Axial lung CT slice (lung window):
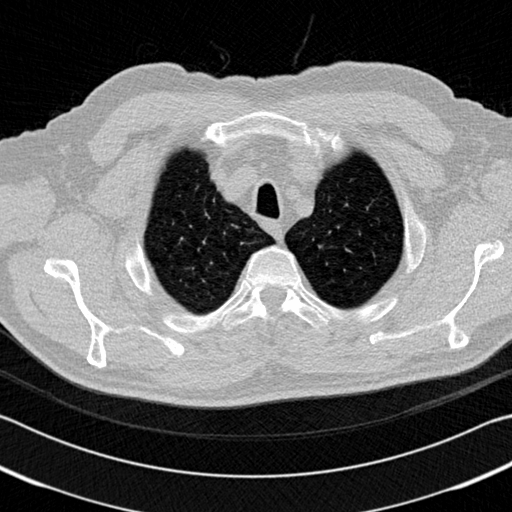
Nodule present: no